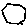
Label: hexagon